Question: (Thanks so much for your help)
I removed what was suggested. Also u_IT_MVMatrix seems wrong (what ever it is for) Things look a bit better but the floor should glow and the textured bricks should have light from the colour bricks (blue, red etc)

'''
uniform mat4 u_MVPMatrix; // A constant representing the combined model/view/projection matrix.
uniform mat4 u_MVMatrix; // A constant representing the combined model/view matrix.
attribute vec4 a_Position; // Per-vertex position information we will pass in.
attribute vec3 a_Normal; // Per-vertex normal information we will pass in.
attribute vec2 a_TexCoordinate; // Per-vertex texture coordinate information we will pass in.
varying vec3 v_Position; // This will be passed into the fragment shader.
varying vec3 v_Normal; // This will be passed into the fragment shader.
varying vec2 v_TexCoordinate; // This will be passed into the fragment shader.
uniform vec4 u_PointLightPositions[3]; // In eye space
uniform vec3 u_PointLightColors[3];
vec4 eyeSpacePosition;
vec3 eyeSpaceNormal;
uniform vec4 v_Color;
varying vec3 lighting;
vec3 materialColor;
vec3 getAmbientLighting();
vec3 getDirectionalLighting();
vec3 getPointLighting();
// The entry point for our vertex shader.
void main()
{
//materialColor = vec3(v_Color.xyz); // Will be modified by the texture later.
materialColor = vec3(1.0, 1.0, 1.0);
// Transform the vertex into eye space.
v_Position = vec3(u_MVMatrix * a_Position);
// Pass through the texture coordinate.
v_TexCoordinate = a_TexCoordinate;
// Transform the normal's orientation into eye space.
v_Normal = vec3(u_MVMatrix * vec4(a_Normal, 0.0));
// gl_Position is a special variable used to store the final position.
// Multiply the vertex by the matrix to get the final point in normalized screen coordinates.
eyeSpacePosition = u_MVMatrix * a_Position;
// The model normals need to be adjusted as per the transpose of the inverse of the modelview matrix.
eyeSpaceNormal = normalize(vec3(u_MVMatrix * vec4(a_Normal, 0.0)));
gl_Position = u_MVPMatrix * a_Position;
lighting = getAmbientLighting();
lighting += getPointLighting();
}
vec3 getAmbientLighting()
{
return materialColor * 0.2;
}
vec3 getPointLighting()
{
vec3 lightingSum = vec3(0.0);
for (int i = 0; i < 3; i++) {
vec3 toPointLight = vec3(u_PointLightPositions[i]) - vec3(eyeSpacePosition);
float distance = length(toPointLight);
//distance = distance / 5.0;
toPointLight = normalize(toPointLight);
float cosine = max(dot(eyeSpaceNormal, toPointLight), 0.0);
lightingSum += (materialColor * u_PointLightColors[i] * 20.0 * cosine)
/ distance;
}
return lightingSum;
}
**Vertex for light bricks (no texture)**
uniform mat4 u_MVPMatrix; // A constant representing the combined model/view/projection matrix.
uniform mat4 u_MVMatrix; // A constant representing the combined model/view matrix.
attribute vec4 a_Position; // Per-vertex position information we will pass in.
attribute vec3 a_Normal; // Per-vertex normal information we will pass in.
varying vec3 v_Position; // This will be passed into the fragment shader.
varying vec3 v_Normal; // This will be passed into the fragment shader.
uniform vec4 u_PointLightPositions[3]; // In eye space
uniform vec3 u_PointLightColors[3];
vec4 eyeSpacePosition;
vec3 eyeSpaceNormal;
uniform vec4 v_Color;
varying vec3 lighting;
vec3 getAmbientLighting();
vec3 getDirectionalLighting();
vec3 getPointLighting();
// The entry point for our vertex shader.
void main()
{
// Transform the vertex into eye space.
v_Position = vec3(u_MVMatrix * a_Position);
// Transform the normal's orientation into eye space.
v_Normal = vec3(u_MVMatrix * vec4(a_Normal, 0.0));
// gl_Position is a special variable used to store the final position.
// Multiply the vertex by the matrix to get the final point in normalized screen coordinates.
gl_Position = u_MVPMatrix * a_Position;
eyeSpacePosition = u_MVMatrix * a_Position;
// The model normals need to be adjusted as per the transpose of the inverse of the modelview matrix.
eyeSpaceNormal = normalize(vec3(u_MVMatrix * vec4(a_Normal, 0.0)));
lighting = getAmbientLighting();
lighting += getPointLighting();
}
vec3 getAmbientLighting()
{
return v_Color.xyz * 0.2;
}
vec3 getPointLighting()
{
vec3 lightingSum = vec3(0.0);
for (int i = 0; i < 3; i++) {
vec3 toPointLight = vec3(u_PointLightPositions[i]) - vec3(eyeSpacePosition);
float distance = length(toPointLight);
toPointLight = normalize(toPointLight);
float cosine = max(dot(eyeSpaceNormal, toPointLight), 0.0);
lightingSum += (v_Color.xyz * u_PointLightColors[i] * 20.0 * cosine)
/ distance;
}
return lightingSum;
}
'''
I always struggled with using multiple light sources in a shader but I found an example in my Android OpenGL 2.0 quick start book.
Thought I would give it ago, sadly whatever I do, I seem to be the light, so when I get closer to a object it gets lighter, what I want to a make 3 different places (say street lamps) as light sources.
I define my light places and colour in my render
'''
// new lighting
public final float[] pointLightPositions = new float[]
{0f, 1f, 0f, 1f,
100f, 1f, 0f, 1f,
50f, 1f, 0f, 1f};
public final float[] pointLightColors = new float[]
{1.00f, 0.20f, 0.20f,
0.02f, 0.25f, 0.02f,
0.02f, 0.20f, 1.00f};
'''
'''
uPointLightPositionsLocation =
glGetUniformLocation(mProgramHandle, "u_PointLightPositions");
uPointLightColorsLocation =
glGetUniformLocation(mProgramHandle, "u_PointLightColors");
glUniform4fv(uPointLightPositionsLocation, 3, mRenderer.pointLightPositions, 0);
glUniform3fv(uPointLightColorsLocation, 3, mRenderer.pointLightColors, 0);
// not sure why I need this
// lighting
final float[] pointPositionsInEyeSpace = new float[12];
multiplyMV(pointPositionsInEyeSpace, 0, mVMatrix, 0, mRenderer.pointLightPositions, 0);
multiplyMV(pointPositionsInEyeSpace, 4, mVMatrix, 0, mRenderer.pointLightPositions, 4);
multiplyMV(pointPositionsInEyeSpace, 8, mVMatrix, 0, mRenderer.pointLightPositions, 8);
Matrix.multiplyMM(mRenderer.mMVPMatrix, 0, mVMatrix, 0, mRenderer.mModelMatrix, 0);
'''
'''
uniform mat4 u_MVPMatrix; // A constant representing the combined model/view/projection matrix.
uniform mat4 u_MVMatrix; // A constant representing the combined model/view matrix.
attribute vec4 a_Position; // Per-vertex position information we will pass in.
attribute vec3 a_Normal; // Per-vertex normal information we will pass in.
attribute vec2 a_TexCoordinate; // Per-vertex texture coordinate information we will pass in.
varying vec3 v_Position; // This will be passed into the fragment shader.
varying vec3 v_Normal; // This will be passed into the fragment shader.
varying vec2 v_TexCoordinate; // This will be passed into the fragment shader.
uniform vec4 u_PointLightPositions[3]; // In eye space
uniform vec3 u_PointLightColors[3];
// The entry point for our vertex shader.
void main()
{
// Transform the vertex into eye space.
v_Position = vec3(u_MVMatrix * a_Position);
// Pass through the texture coordinate.
v_TexCoordinate = a_TexCoordinate;
// Transform the normal's orientation into eye space.
v_Normal = vec3(u_MVMatrix * vec4(a_Normal, 0.0));
// gl_Position is a special variable used to store the final position.
// Multiply the vertex by the matrix to get the final point in normalized screen coordinates.
gl_Position = u_MVPMatrix * a_Position;
}
'''
'''
precision mediump float; // Set the default precision to medium. We don't need as high of a
// precision in the fragment shader.
uniform vec3 u_LightPos; // The position of the light in eye space.
uniform sampler2D u_Texture; // The input texture.
varying vec3 v_Position; // Interpolated position for this fragment.
varying vec3 v_Normal; // Interpolated normal for this fragment.
varying vec2 v_TexCoordinate; // Interpolated texture coordinate per fragment.
uniform vec4 v_Color;
uniform vec4 u_PointLightPositions[3]; // In eye space
uniform vec3 u_PointLightColors[3];
vec3 getPointLighting();
// The entry point for our fragment shader.
void main()
{
// Will be used for attenuation.
float distance = length(u_LightPos - v_Position);
// Get a lighting direction vector from the light to the vertex.
vec3 lightVector = normalize(u_LightPos - v_Position);
// Calculate the dot product of the light vector and vertex normal. If the normal and light vector are
// pointing in the same direction then it will get max illumination.
float diffuse = max(dot(v_Normal, lightVector), 0.0);
// Add attenuation.
diffuse = diffuse * (1.0 / (1.0 + (0.25 * distance)));
// Add ambient lighting
diffuse = diffuse + 0.7;
// Multiply the color by the diffuse illumination level and texture value to get final output color.
//gl_FragColor = (diffuse * texture2D(u_Texture, v_TexCoordinate));
gl_FragColor = diffuse * texture2D(u_Texture, v_TexCoordinate) ;
gl_FragColor *= (v_Color * vec4(getPointLighting(),v_Color.w));
}
vec3 getPointLighting()
{
vec3 lightingSum = vec3(0.0);
for (int i = 0; i < 3; i++) {
vec3 toPointLight = vec3(u_PointLightPositions[i])
- vec3(v_Position);
float distance = length(toPointLight);
toPointLight = normalize(toPointLight);
float cosine = max(dot(v_Normal, toPointLight), 0.0);
//lightingSum += vec3(0.0, 0.0, 1.0);
lightingSum += (vec3(v_Color.xyz) * u_PointLightColors[i] * 5.0 * cosine) / distance;
}
return lightingSum;
}
'''
I would be extremely happy if someone could help :)
I have lighting, different colour but they only glow when I get really near? I am sure its something to do with u_IT_MVMatrix matrix
'''
uniform vec3 u_LightPos; // The position of the light in eye space.
uniform sampler2D u_Texture; // The input texture.
varying vec3 v_Position; // Interpolated position for this fragment.
varying vec3 v_Normal; // Interpolated normal for this fragment.
varying vec2 v_TexCoordinate; // Interpolated texture coordinate per fragment.
uniform vec4 v_Color;
varying vec3 lighting;
// The entry point for our fragment shader.
void main()
{
gl_FragColor = texture2D(u_Texture, v_TexCoordinate) ;
gl_FragColor *= vec4(lighting,1.0);
}
'''
'''
uniform mat4 u_MVPMatrix; // A constant representing the combined model/view/projection matrix.
uniform mat4 u_MVMatrix; // A constant representing the combined model/view matrix.
attribute vec4 a_Position; // Per-vertex position information we will pass in.
attribute vec3 a_Normal; // Per-vertex normal information we will pass in.
attribute vec2 a_TexCoordinate; // Per-vertex texture coordinate information we will pass in.
varying vec3 v_Position; // This will be passed into the fragment shader.
varying vec3 v_Normal; // This will be passed into the fragment shader.
varying vec2 v_TexCoordinate; // This will be passed into the fragment shader.
uniform vec4 u_PointLightPositions[3]; // In eye space
uniform vec3 u_PointLightColors[3];
uniform vec3 u_VectorToLight; // In eye space
uniform mat4 u_IT_MVMatrix;
vec4 eyeSpacePosition;
vec3 eyeSpaceNormal;
uniform vec4 v_Color;
varying vec3 lighting;
vec3 materialColor;
vec3 getAmbientLighting();
vec3 getDirectionalLighting();
vec3 getPointLighting();
// The entry point for our vertex shader.
void main()
{
materialColor = vec3(1.0, 1.0, 1.0); // Will be modified by the texture later.
// Transform the vertex into eye space.
v_Position = vec3(u_MVMatrix * a_Position);
// Pass through the texture coordinate.
v_TexCoordinate = a_TexCoordinate;
// Transform the normal's orientation into eye space.
v_Normal = vec3(u_MVMatrix * vec4(a_Normal, 0.0));
// gl_Position is a special variable used to store the final position.
// Multiply the vertex by the matrix to get the final point in normalized screen coordinates.
eyeSpacePosition = u_MVMatrix * a_Position;
// The model normals need to be adjusted as per the transpose
// of the inverse of the modelview matrix.
eyeSpaceNormal = normalize(vec3(u_IT_MVMatrix * vec4(a_Normal, 0.0)));
gl_Position = u_MVPMatrix * a_Position;
lighting = getAmbientLighting();
lighting += getDirectionalLighting();
lighting += getPointLighting();
}
vec3 getAmbientLighting()
{
return materialColor * 0.2;
}
vec3 getDirectionalLighting()
{
return materialColor * max(dot(eyeSpaceNormal, u_VectorToLight), 0.0);
}
vec3 getPointLighting()
{
vec3 lightingSum = vec3(0.0);
for (int i = 0; i < 3; i++) {
vec3 toPointLight = vec3(u_PointLightPositions[i]) - vec3(eyeSpacePosition);
float distance = length(toPointLight);
toPointLight = normalize(toPointLight);
float cosine = max(dot(eyeSpaceNormal, toPointLight), 0.0);
lightingSum += (materialColor * u_PointLightColors[i] * 5.0 * cosine)
/ distance;
}
return lightingSum;
}
'''
So I believe its something to do with my position
'''
//multiplyMM(mModelMatrix, 0, VMatrix, 0, mModelMatrix, 0);
//invertM(tempMatrix, 0, mModelMatrix, 0);
transposeM(it_modelViewMatrix, 0, VMatrix, 0);
'''
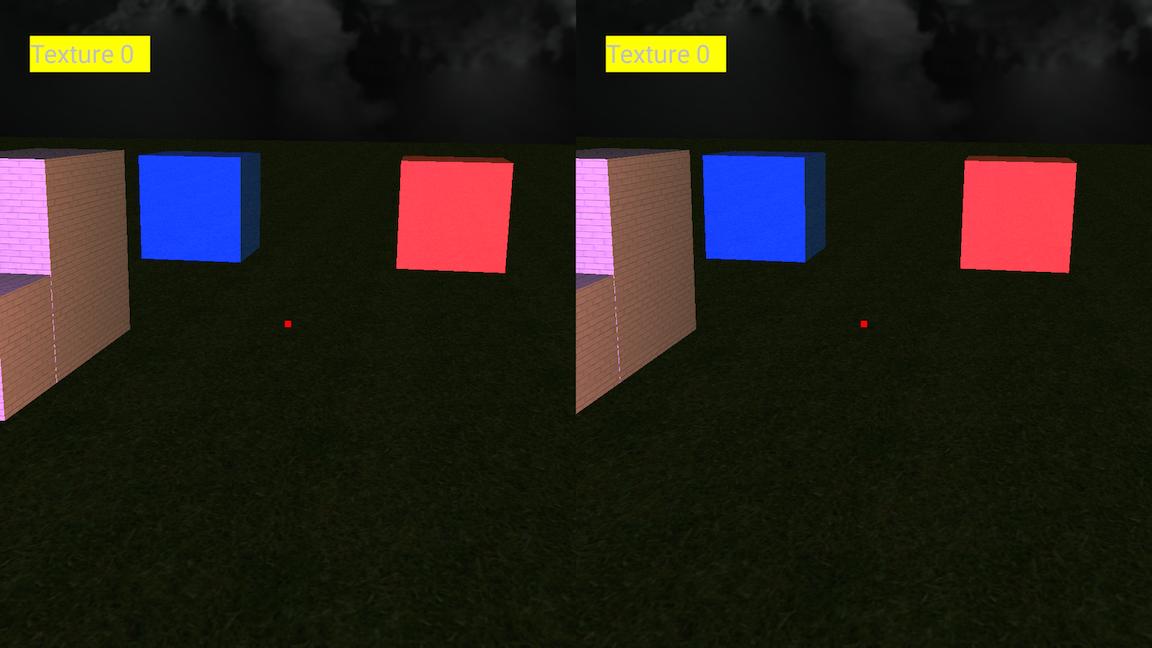
Answer: In your code you do have four lights, the fourth being positioned at u_LightPos.
I'd suggest you remove the diffuse variable (the fourth light) altogether and also all references to the v_Color (since you also have a texture). Then you should start seeing only the lighting of your three street lamps.
ps. I'd also move the light calculations to the vertex shader for the sake of performance.